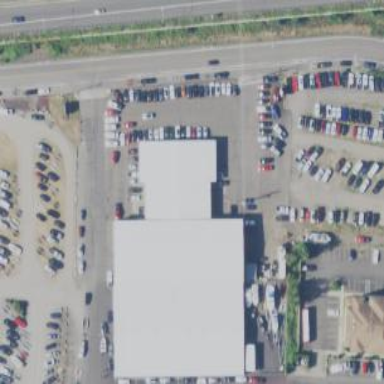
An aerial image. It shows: Car shop building.